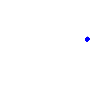
Particle: electron